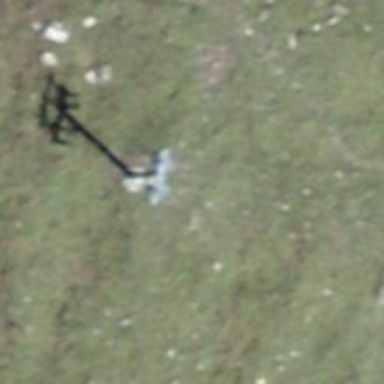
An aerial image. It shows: Pylon used for aerialway.